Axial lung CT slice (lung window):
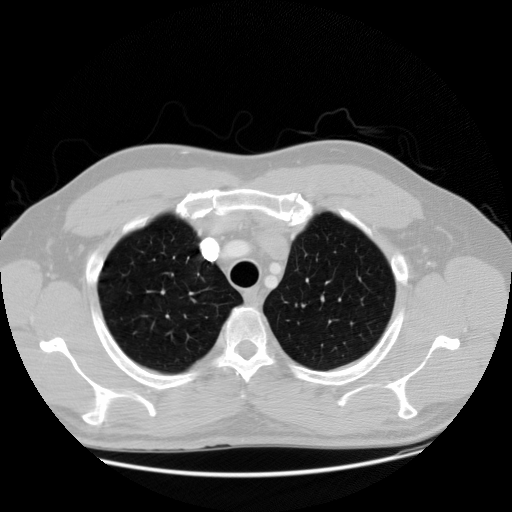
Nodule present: no